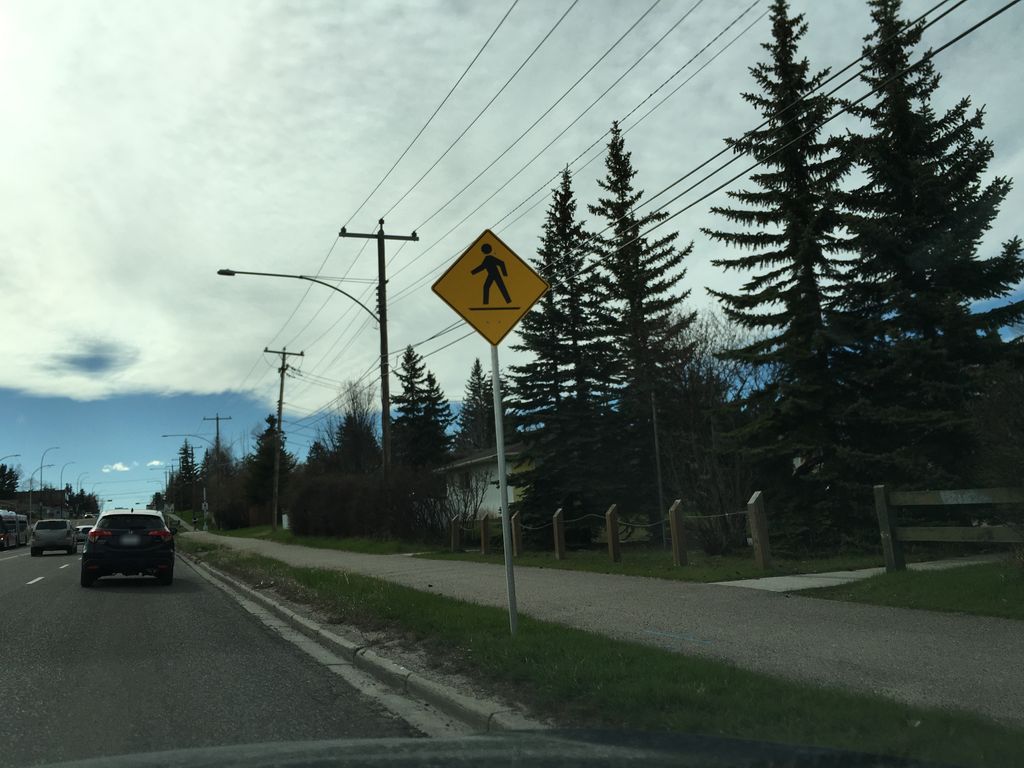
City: calgary